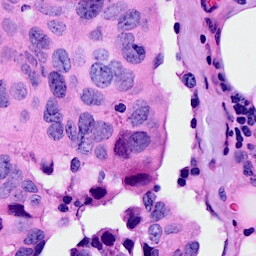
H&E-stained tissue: Breast